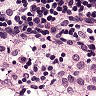
Metastatic tissue present: no